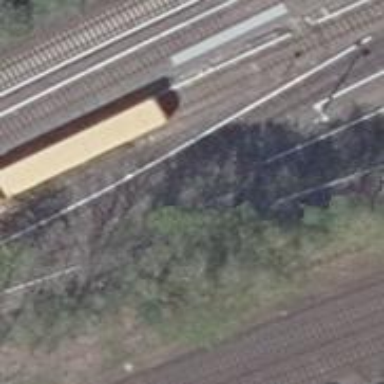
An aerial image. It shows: Railway switch.